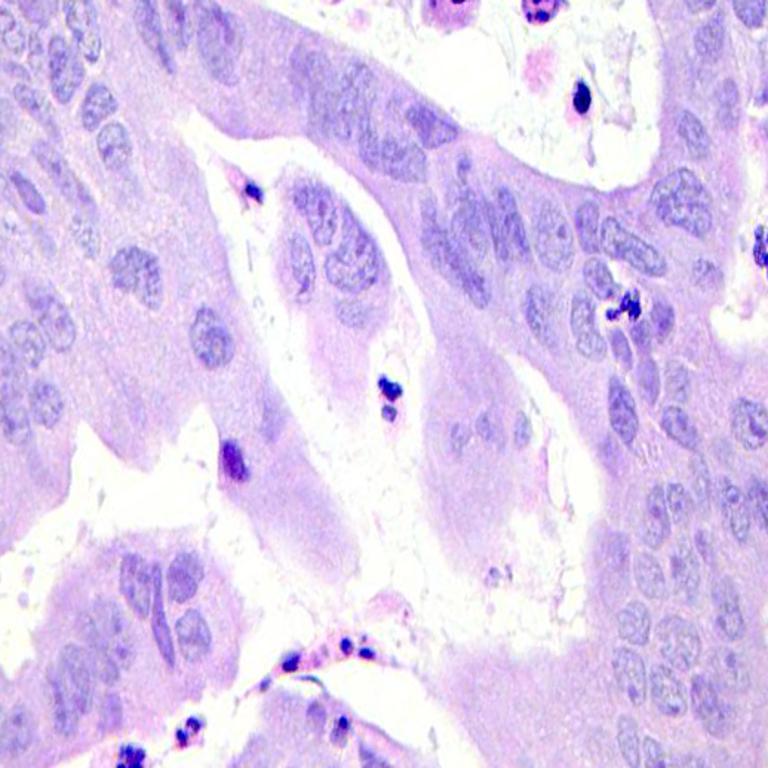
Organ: colon
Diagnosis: adenocarcinomas